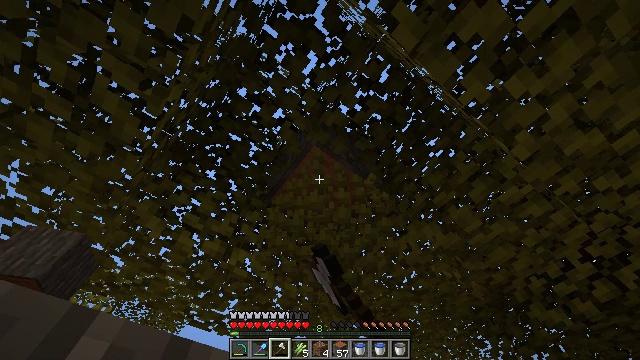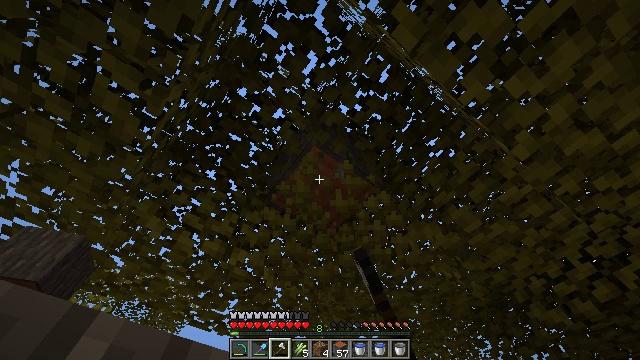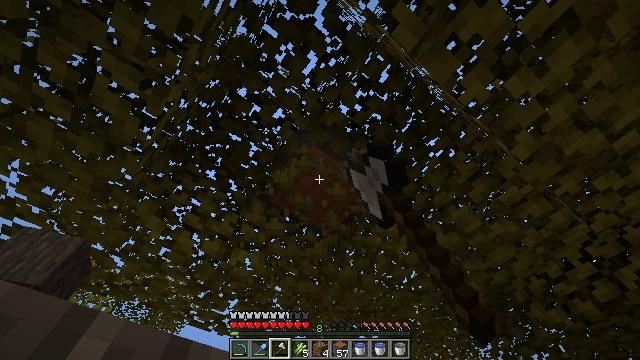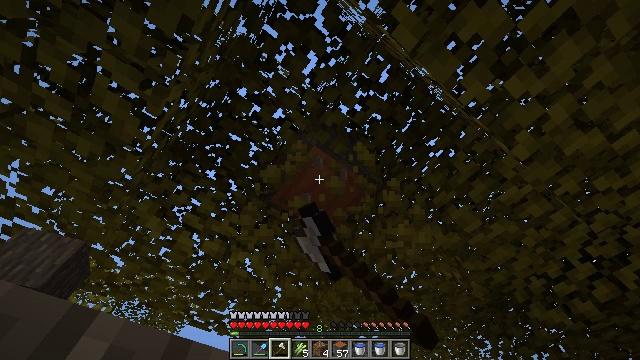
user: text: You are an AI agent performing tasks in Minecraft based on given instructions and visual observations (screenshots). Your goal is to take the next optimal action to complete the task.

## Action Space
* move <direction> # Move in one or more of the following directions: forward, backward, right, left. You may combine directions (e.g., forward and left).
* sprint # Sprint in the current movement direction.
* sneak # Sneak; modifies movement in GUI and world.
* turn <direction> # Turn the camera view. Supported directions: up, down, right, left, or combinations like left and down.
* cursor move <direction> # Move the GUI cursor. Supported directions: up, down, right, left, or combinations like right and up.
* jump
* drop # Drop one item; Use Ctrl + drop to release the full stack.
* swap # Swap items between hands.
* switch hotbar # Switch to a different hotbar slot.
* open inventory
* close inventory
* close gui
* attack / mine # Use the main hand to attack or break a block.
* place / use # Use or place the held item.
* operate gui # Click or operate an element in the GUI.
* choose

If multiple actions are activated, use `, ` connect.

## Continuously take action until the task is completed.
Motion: motion action
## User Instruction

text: Break the acacia leaves to collect them.
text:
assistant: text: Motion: attack / mine
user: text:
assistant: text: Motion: attack / mine
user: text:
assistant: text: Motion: attack / mine
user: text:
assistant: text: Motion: attack / mine